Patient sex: M
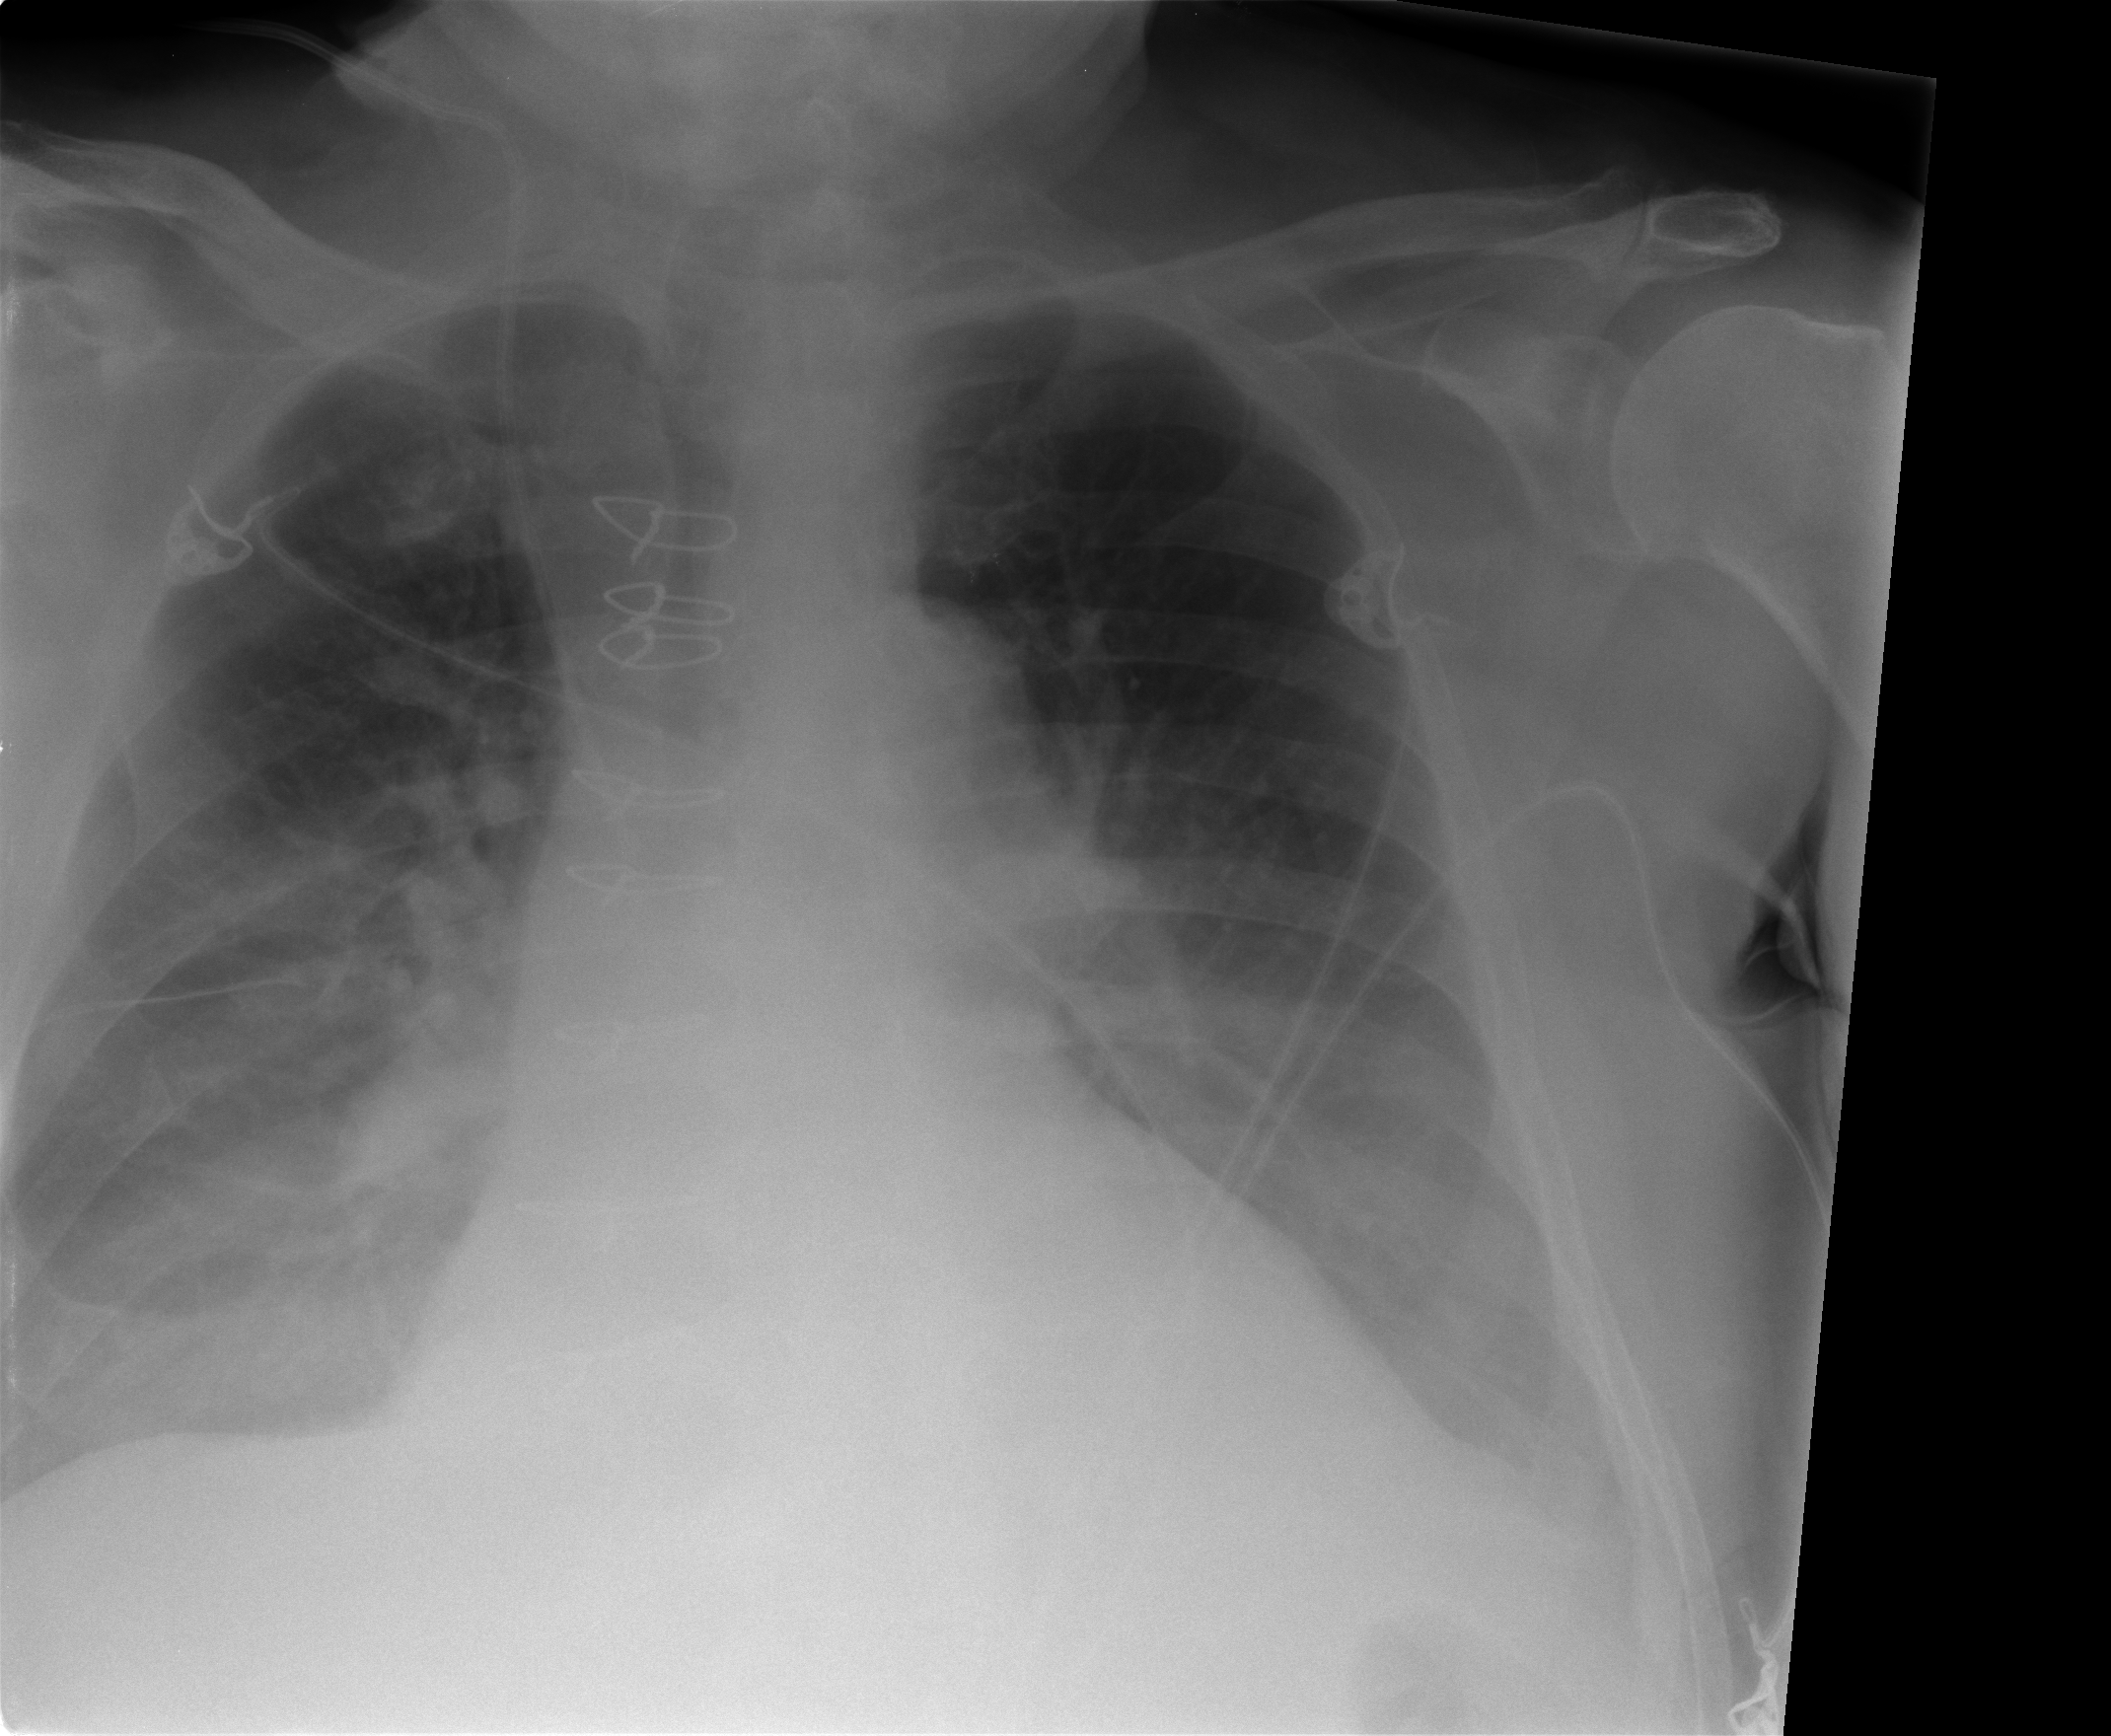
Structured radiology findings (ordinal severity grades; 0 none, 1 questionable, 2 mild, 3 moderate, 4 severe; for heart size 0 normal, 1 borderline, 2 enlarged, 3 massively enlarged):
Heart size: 2
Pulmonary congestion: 3
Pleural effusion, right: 2
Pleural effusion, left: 2
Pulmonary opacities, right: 0
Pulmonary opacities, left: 0
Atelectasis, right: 2
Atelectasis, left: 2